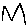
Label: zigzag